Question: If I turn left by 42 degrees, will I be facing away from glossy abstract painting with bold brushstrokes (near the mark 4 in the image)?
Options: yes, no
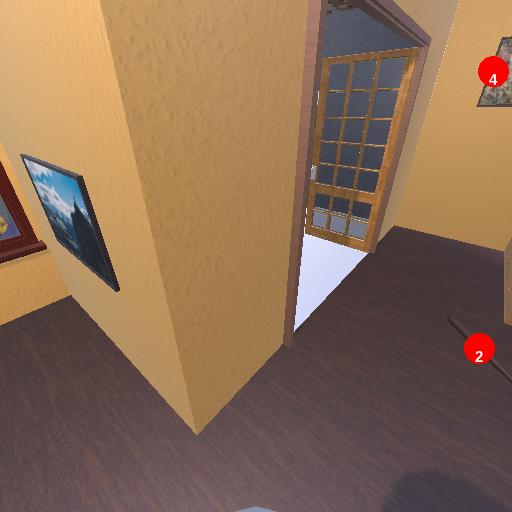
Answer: yes